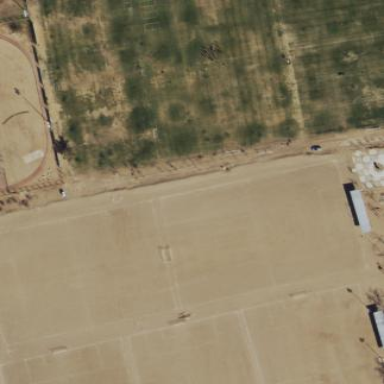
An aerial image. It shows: Soccer pitch designated for leisure and sports activities.